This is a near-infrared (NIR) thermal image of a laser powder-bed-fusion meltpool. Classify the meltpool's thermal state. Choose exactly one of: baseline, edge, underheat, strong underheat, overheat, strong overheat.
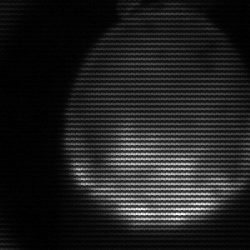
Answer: edge